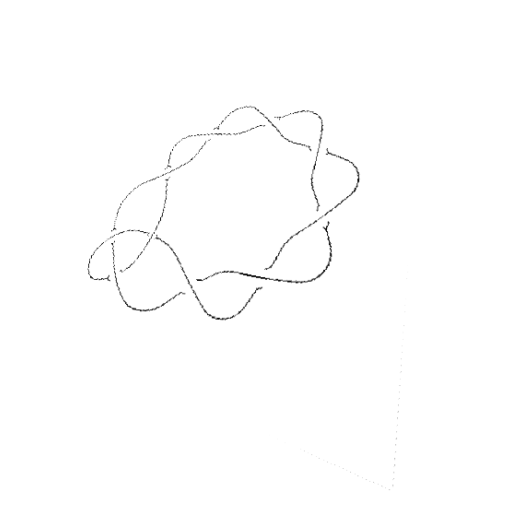
Crossing number: 10